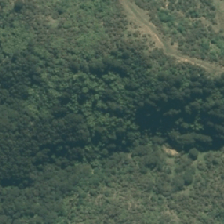
Land cover: grose_broom